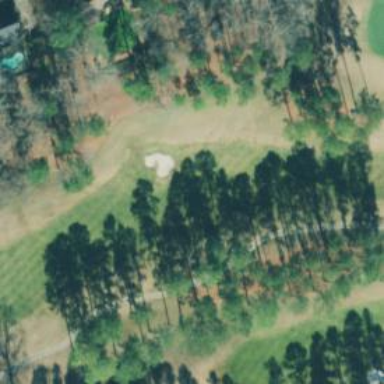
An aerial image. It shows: Golf hole.